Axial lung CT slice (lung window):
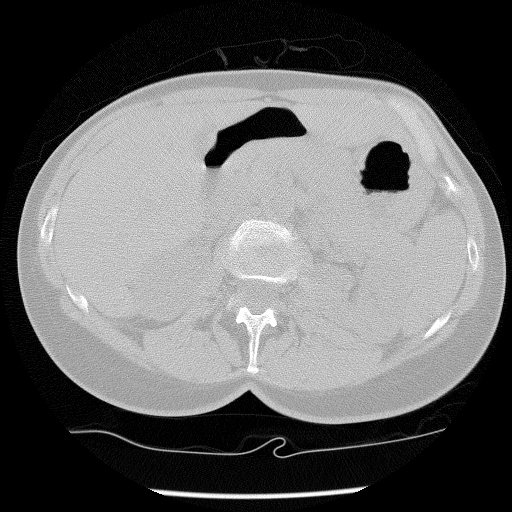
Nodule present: no